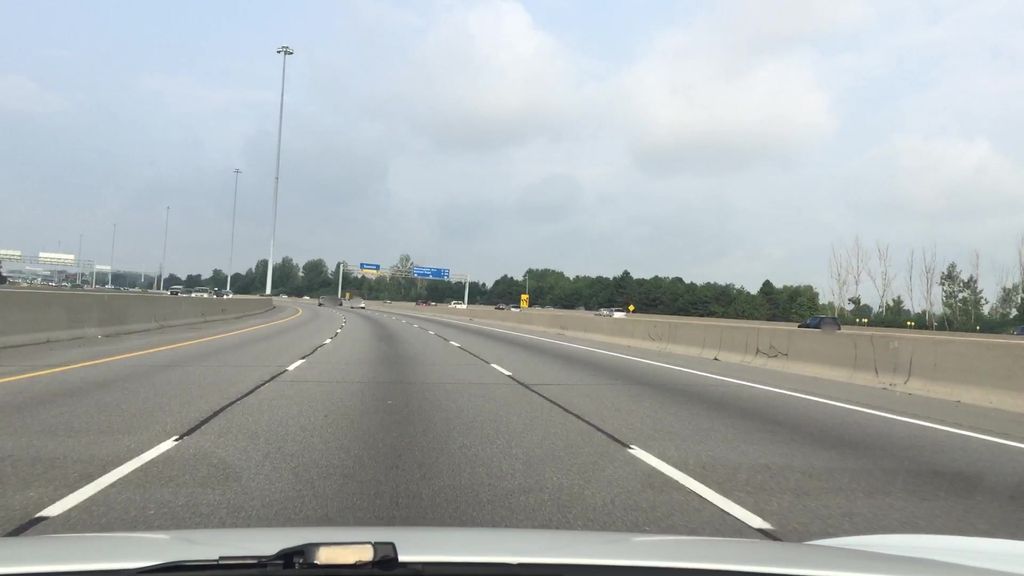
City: toronto